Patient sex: F
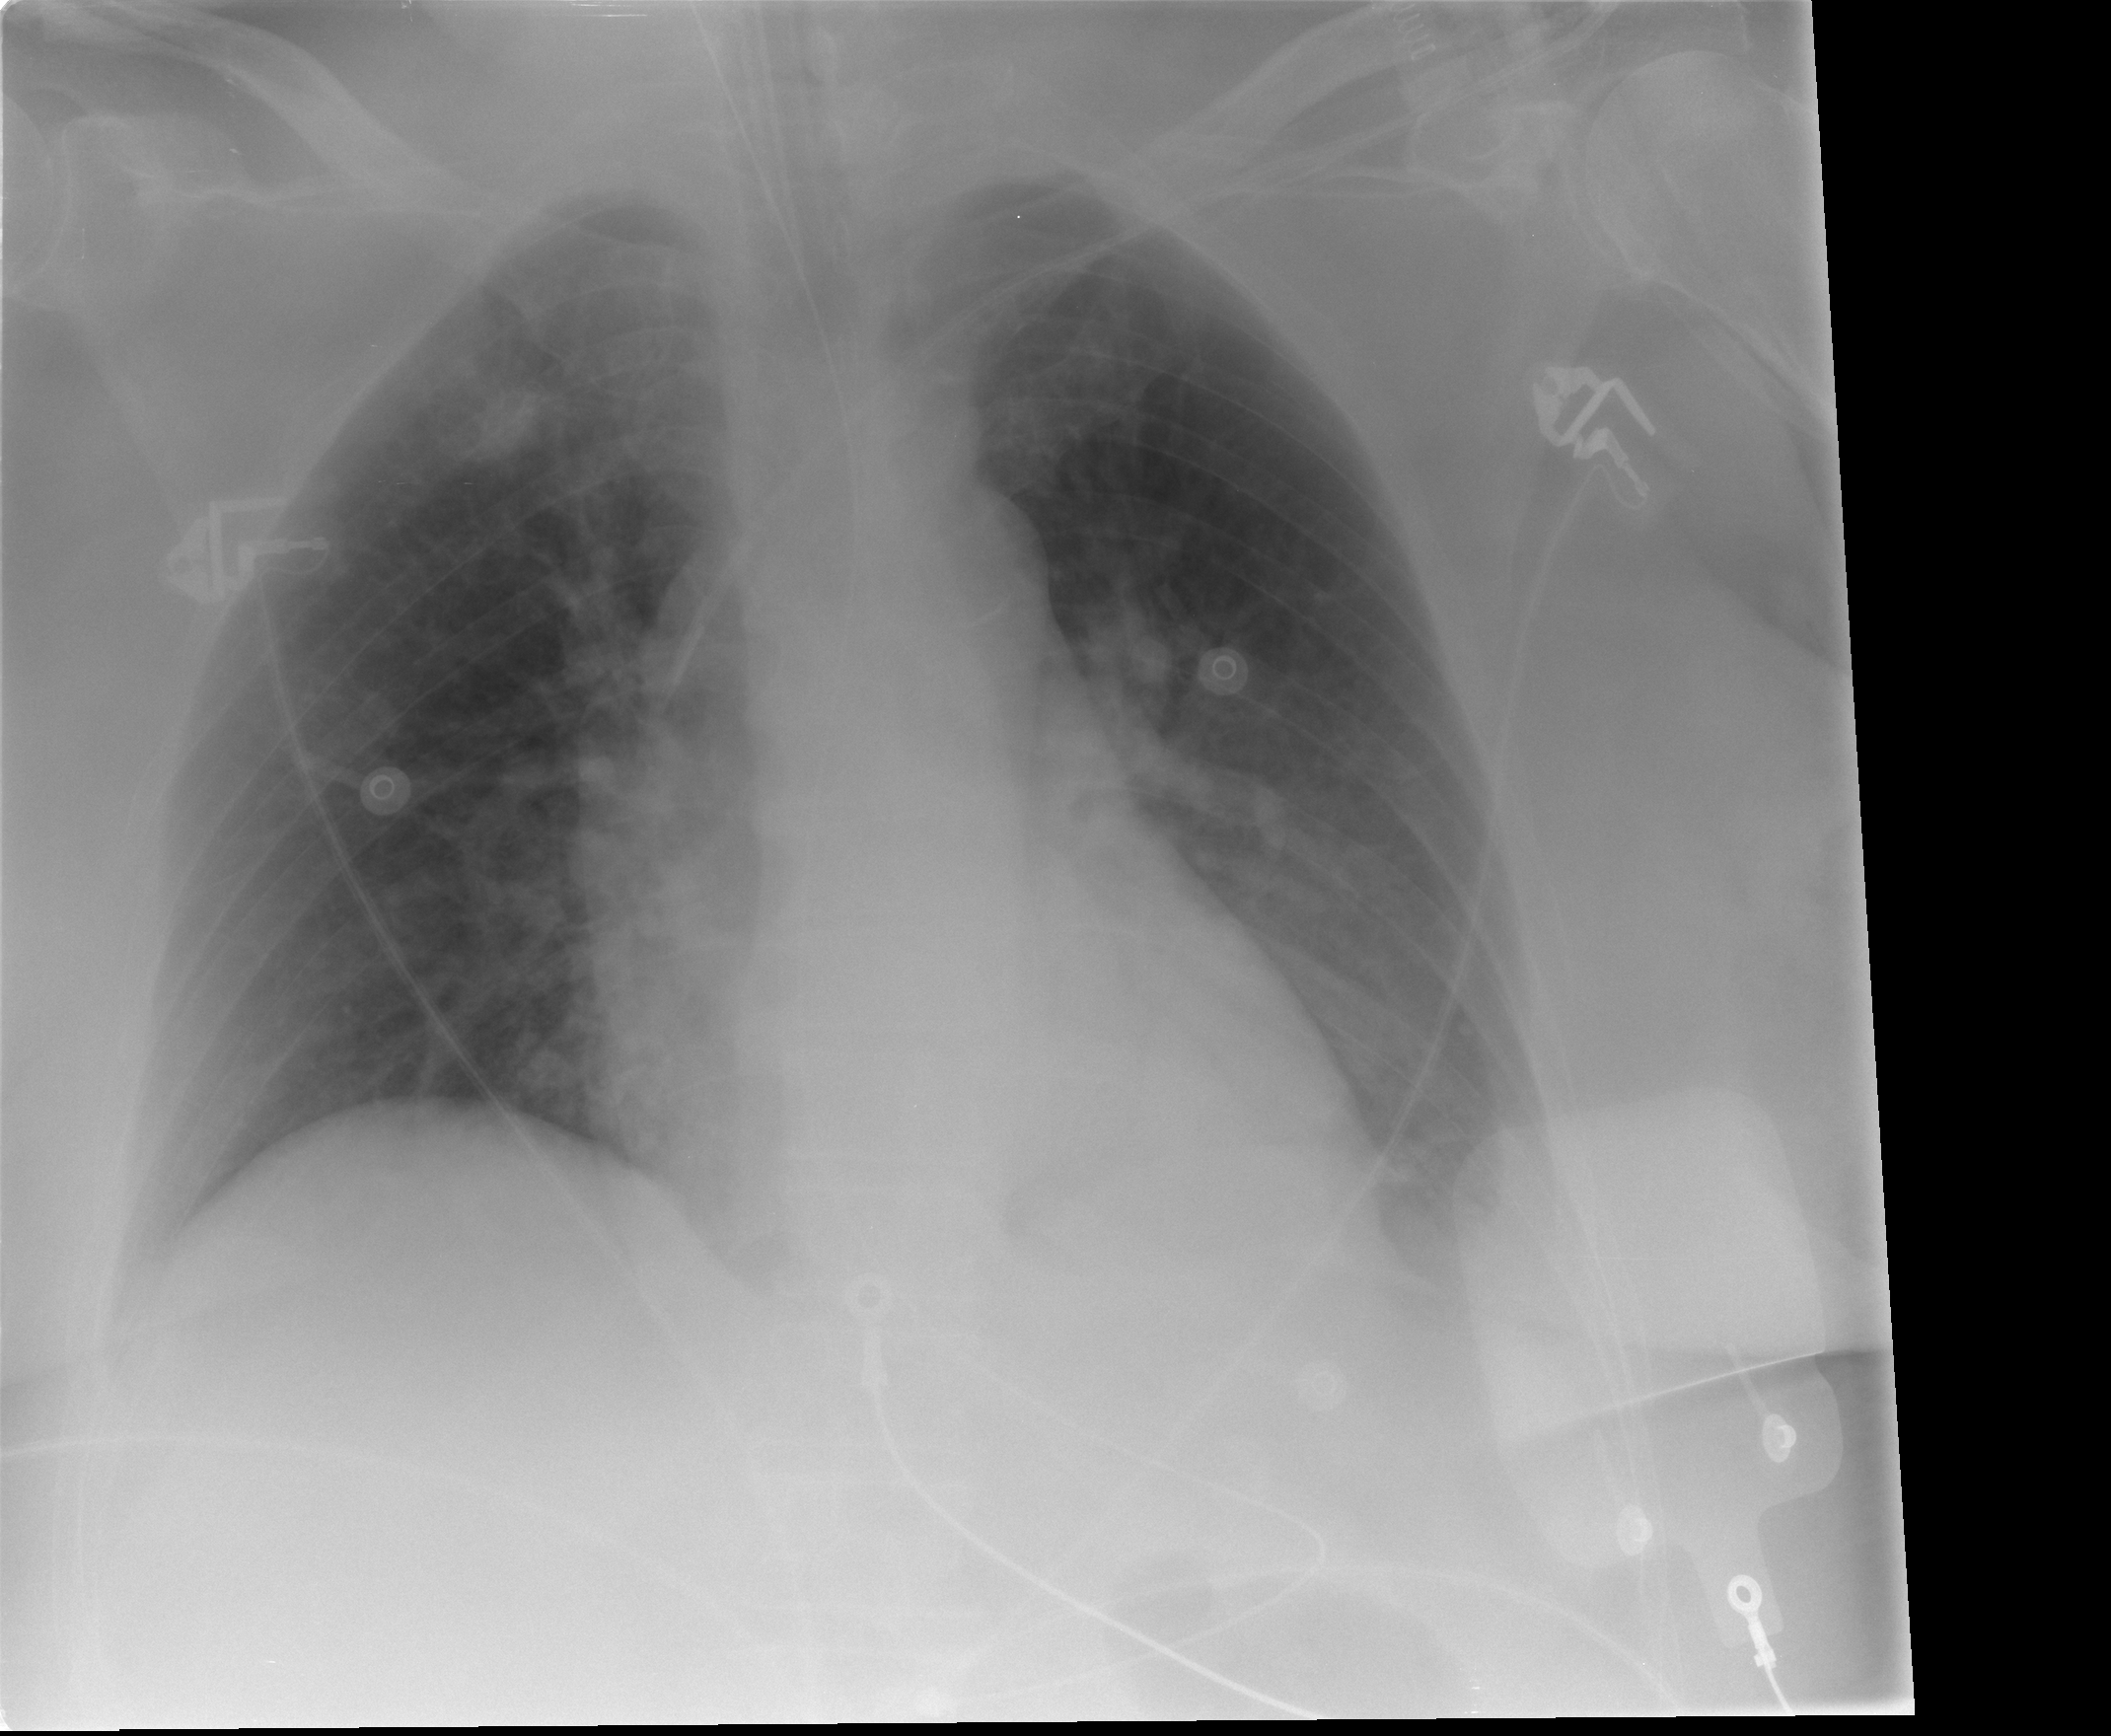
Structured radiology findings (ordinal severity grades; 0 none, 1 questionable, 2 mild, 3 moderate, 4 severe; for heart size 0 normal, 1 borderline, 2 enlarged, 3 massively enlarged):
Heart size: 0
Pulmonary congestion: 0
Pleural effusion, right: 2
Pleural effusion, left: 2
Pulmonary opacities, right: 0
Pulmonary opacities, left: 0
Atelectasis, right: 2
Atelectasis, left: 0